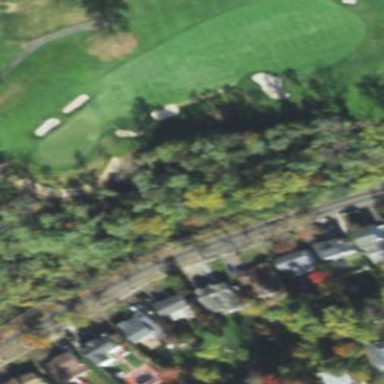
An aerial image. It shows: Grassy area designated as golf fairway.